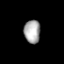
Tissue: prostate
Cell type: Epithelial cells
Senescence score: 0.2946
Nuclear area (px): 373
Mean DAPI intensity: 167.912